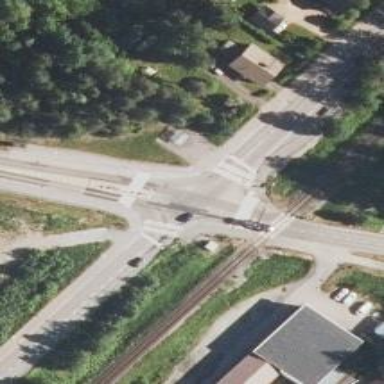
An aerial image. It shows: Uncontrolled road crossing.